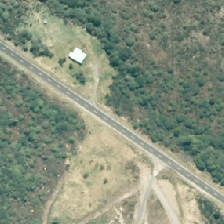
Land cover: low_producing_grassland